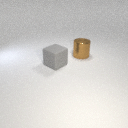
large brown metal cylinder behind large gray rubber cube